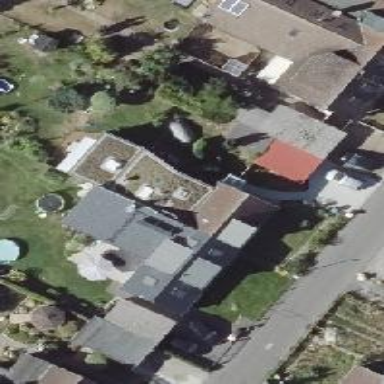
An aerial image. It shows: Semi-detached house with gabled roof.